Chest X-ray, AP view. Patient: 22 years old, sex M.
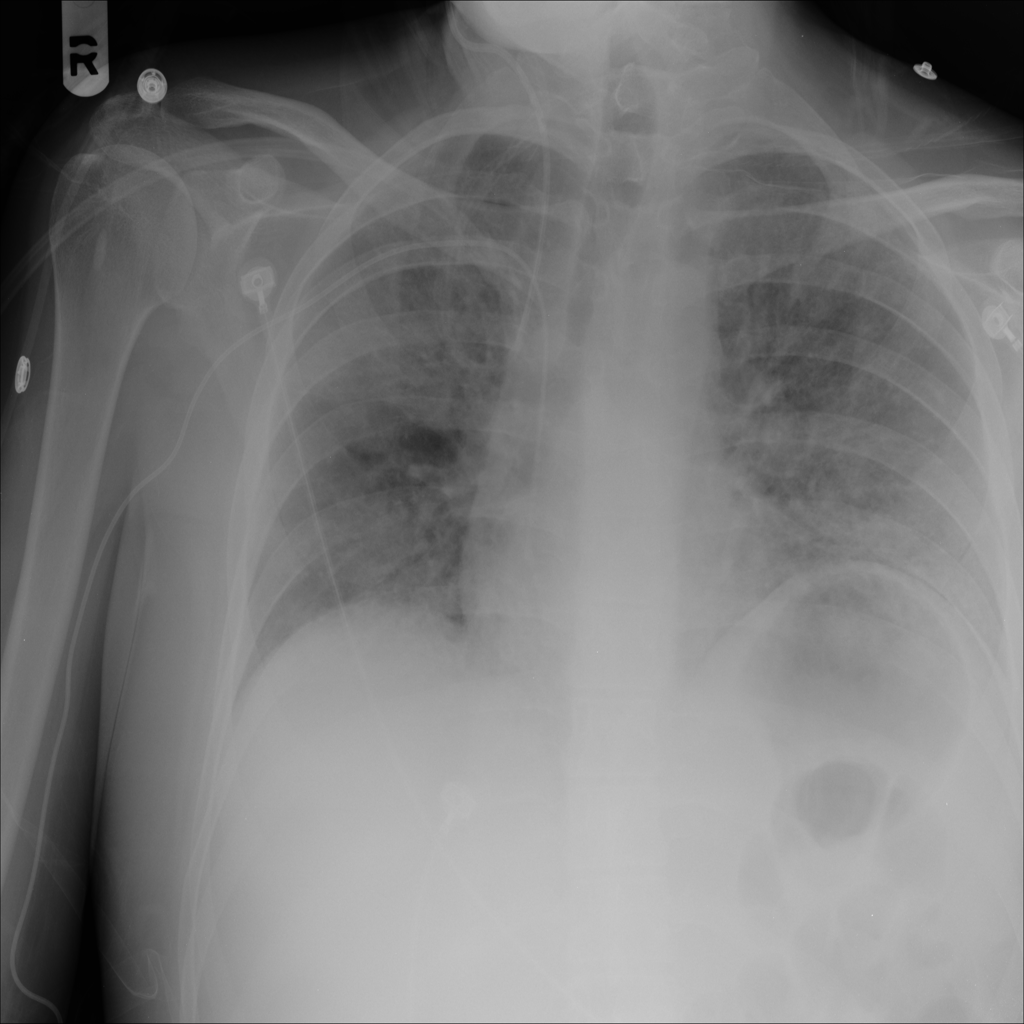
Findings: Consolidation, Infiltration